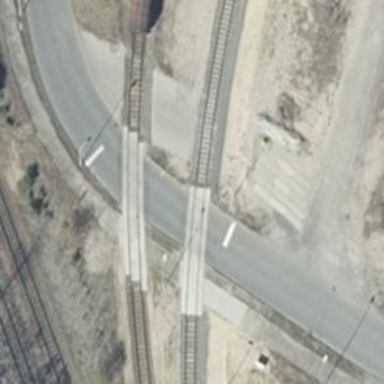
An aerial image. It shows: Railway level crossing.